Question: I have an Umbraco site for personal use that I want to also use as a blog.
I'm trying to put together the XSLT to grab the top three posts from the nodes in the Blog tree (node id = 1063) and display these on a tab page that is incorporated into the front page.
The following image illustrates the node hierarchy:

With my extremely limited appreciation of XSLT, I'm unable to grab the node ID of the "Blog" id and take the 3 pages below that to display in the "Top Posts" part of my site which is found under the "Frontpage Tabs" node. All the examples I find work with the "current page", which is typically the top-level node, "Personal Site".
How should I accomplish this?
The rendered output is actually blank on the published page (even after republishing the entire site) but the preview displayed in the back office rich text editor for the "Top Posts" tab content is displayed correctly.
The XSLT I'm using looks like this:
'''
<xsl:template match="/">
<ul>
<xsl:for-each select="umbraco.library:GetXmlNodeById(1063)/umbBlogPost [@isDoc]">
<li><a href="{umbraco.library:NiceUrl(@id)}"><xsl:value-of select="@nodeName"/></a></li>
</xsl:for-each>
</ul>
</xsl:template>
'''
The HTML shown in the tab's Rich Text Editor looks like this:
'''
<div umb_macroalias="Dn.BlogListTopThreePosts" ismacro="true" onresizestart="return false;" umbversionid="cb1efb8d-f58c-424b-9c12-df14ac5652d9" umbpageid="1115" title="This is rendered content from macro" class="umbMacroHolder"><!-- startUmbMacro -->
<ul>
<li><a href="/blog/test-post.aspx">Test Post</a></li>
</ul>
<!-- endUmbMacro --></div>
'''
I'll update this post again once I've retrieved the XML from the Database (if that's helpful). The issue is less the actual data as it is the disconnect between the published page and the back end.
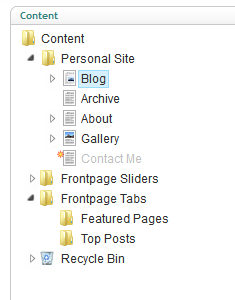
Answer: I've not tested this (I don't have your data), but use the position() method to stop processing after a set number of iterations (<URL>.
'''
<xsl:variable name="blogRoot" select="1063"/>
<xsl:for-each select="umbraco.library:GetXmlNodeById($blogRoot)/umbBlogPost [@isDoc]">
<xsl:if test="position() &lt;= 3">
<li><a href="{umbraco.library:NiceUrl(@id)}"><xsl:value-of select="@nodeName"/></a>
</li>
</xsl:if>
</xsl:for-each>
'''
If you were using razor, you could do something like:
'''
@using uComponents.Core;
@using uComponents.Core.uQueryExtensions;
@{
var topThreeBlogPosts = @uQuery.GetNodesByType(<blog post doc type>).Take(3);
foreach(blogItem in topThreeBlogPosts)
{
<li><a href="@blogItem.NiceUrl">@blogItem.nodeName</a></li>
}
}
'''